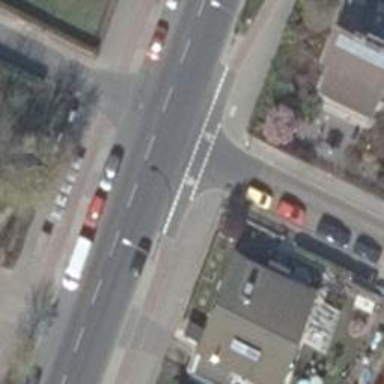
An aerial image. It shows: Unmarked road crossing.